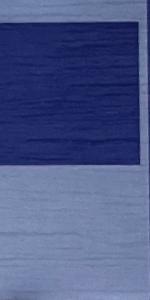
Label: Empty